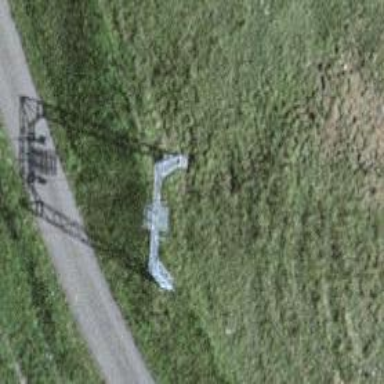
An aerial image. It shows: Pylon used for aerialway.